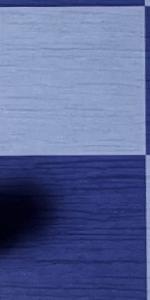
Label: Empty